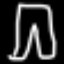
Label: pants